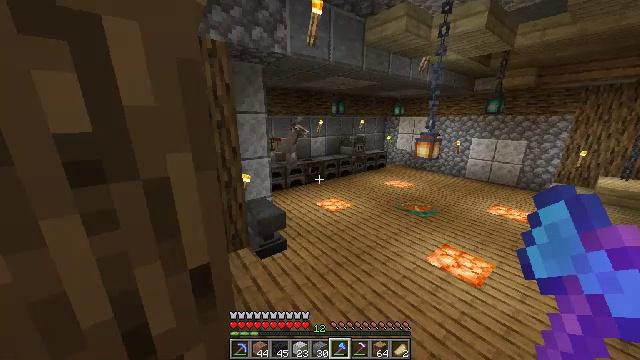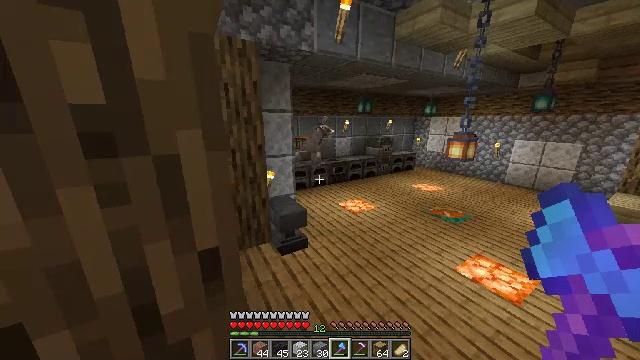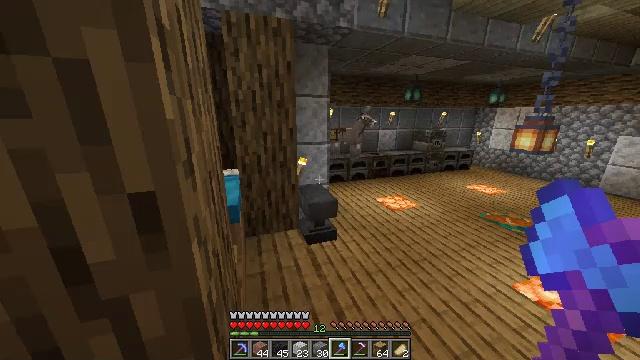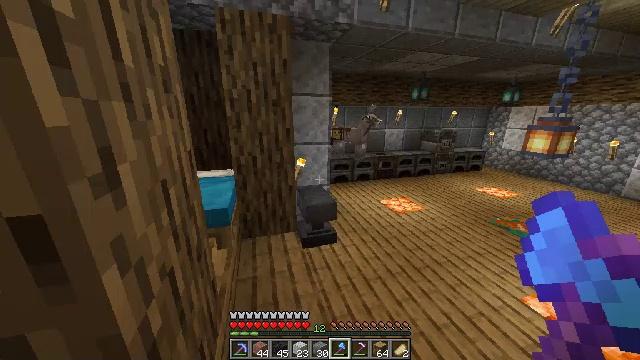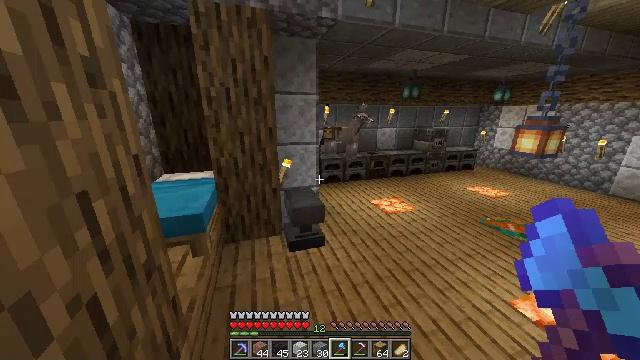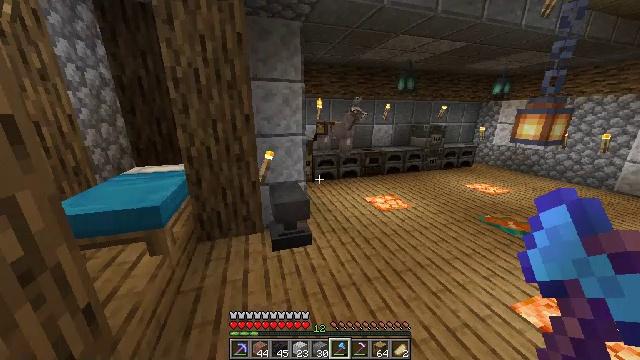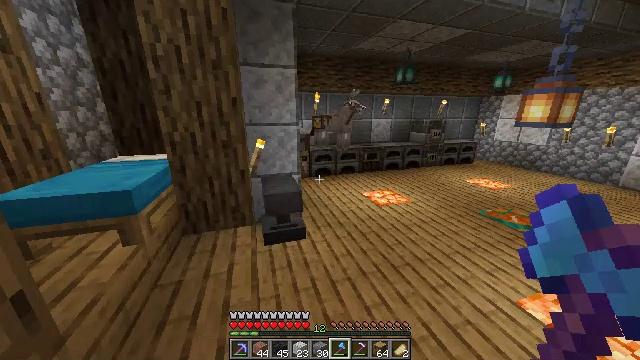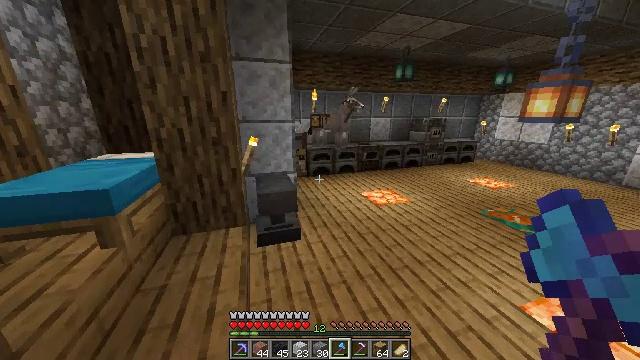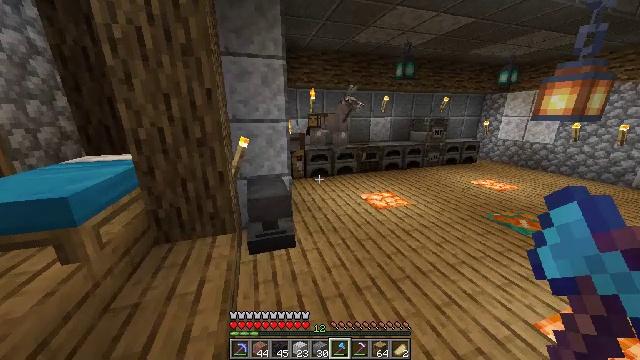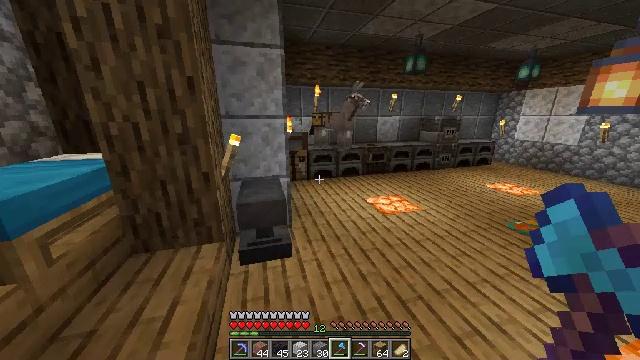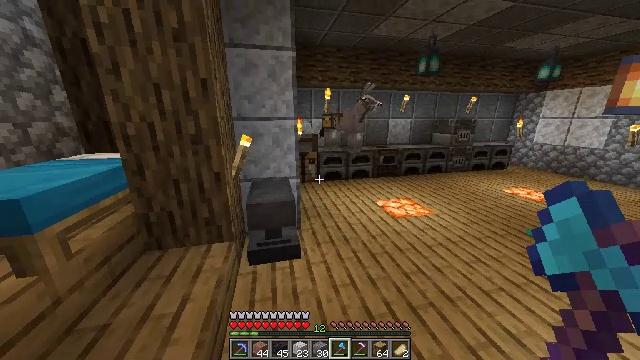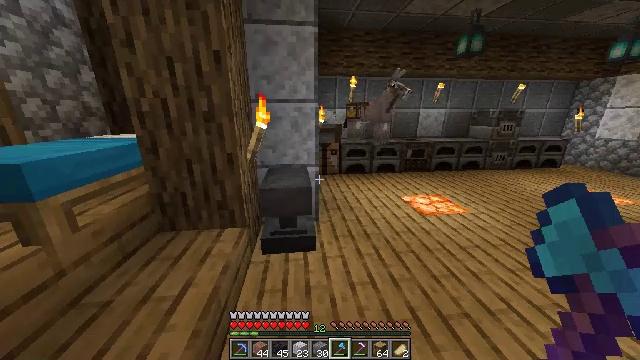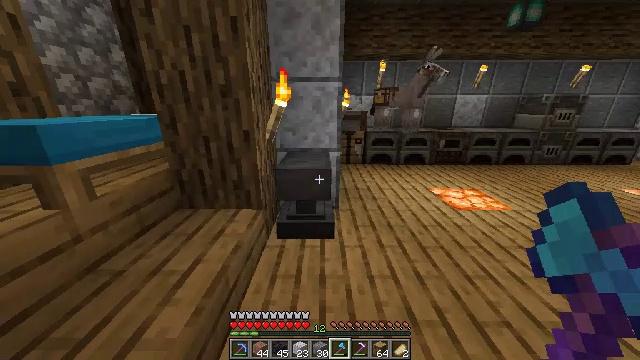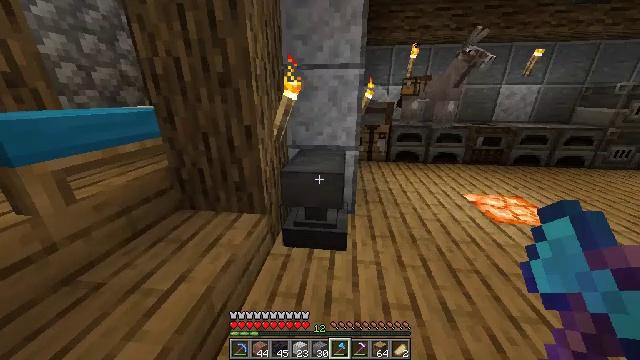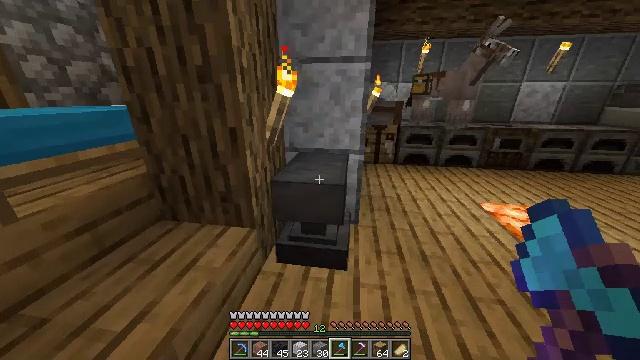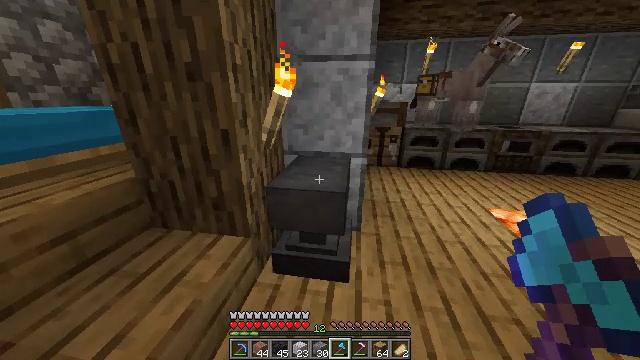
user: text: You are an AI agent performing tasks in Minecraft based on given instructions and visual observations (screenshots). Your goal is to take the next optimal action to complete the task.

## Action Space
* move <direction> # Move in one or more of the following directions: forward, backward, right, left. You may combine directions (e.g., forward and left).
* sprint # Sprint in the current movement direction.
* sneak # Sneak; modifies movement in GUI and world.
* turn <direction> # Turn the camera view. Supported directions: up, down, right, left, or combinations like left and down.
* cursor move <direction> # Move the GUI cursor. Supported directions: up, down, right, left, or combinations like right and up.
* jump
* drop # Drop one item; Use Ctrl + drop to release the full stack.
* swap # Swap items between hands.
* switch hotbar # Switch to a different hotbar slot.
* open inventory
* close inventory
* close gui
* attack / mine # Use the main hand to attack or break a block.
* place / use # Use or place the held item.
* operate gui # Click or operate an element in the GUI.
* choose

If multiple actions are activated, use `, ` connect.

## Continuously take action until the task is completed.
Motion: motion action
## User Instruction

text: Mine the light blue bed for reuse.
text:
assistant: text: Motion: move forward and move right, turn left
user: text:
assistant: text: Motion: move forward and move right, turn left and down
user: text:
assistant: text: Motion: move forward and move right, turn left
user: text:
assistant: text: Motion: move forward and move right, turn right
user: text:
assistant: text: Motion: move forward
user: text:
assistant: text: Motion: move forward
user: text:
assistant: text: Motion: move forward
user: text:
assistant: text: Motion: move forward
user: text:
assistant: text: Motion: move forward, turn left
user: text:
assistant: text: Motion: move forward, turn left
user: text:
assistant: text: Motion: move forward, turn left
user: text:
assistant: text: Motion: move forward, turn left and down
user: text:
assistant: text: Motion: move forward, turn left and down
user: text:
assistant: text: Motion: move forward, turn left
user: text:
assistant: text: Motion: move forward
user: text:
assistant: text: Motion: move left, turn left
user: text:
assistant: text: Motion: move left, turn left
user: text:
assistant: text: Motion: move forward and move left, turn left
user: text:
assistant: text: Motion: move forward and move left, turn left
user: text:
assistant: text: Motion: move forward and move left, turn left and down
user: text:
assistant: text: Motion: move forward, turn left and down
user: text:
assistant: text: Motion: turn left and down
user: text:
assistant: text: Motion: turn left and down, use / place
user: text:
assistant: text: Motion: use / place
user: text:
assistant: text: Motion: use / place
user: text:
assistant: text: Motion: no_op
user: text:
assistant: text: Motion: turn left
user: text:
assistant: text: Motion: turn left and down
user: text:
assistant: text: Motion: no_op
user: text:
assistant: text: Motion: turn left and down